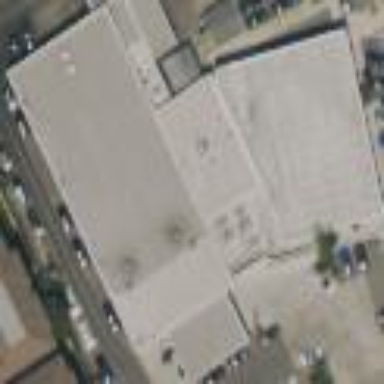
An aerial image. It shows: Commercial building housing car shop.